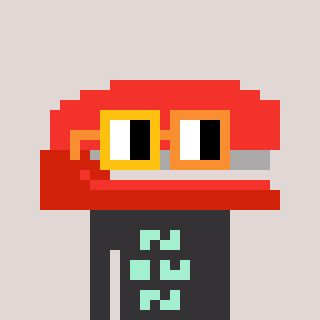
a pixel art character with square yellow and orange glasses, a stapler-shaped head and a grayscale-colored body on a warm background